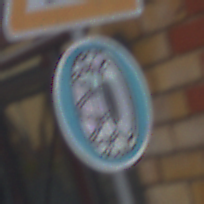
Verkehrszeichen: SchneekettenVorgeschrieben
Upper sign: SchleuderOderRutschgefahr
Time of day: MorningAfternoon
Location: Outdoor (Urban)
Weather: Overcast
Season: NotSpecified
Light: Natural